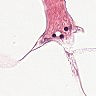
Metastatic tissue present: no